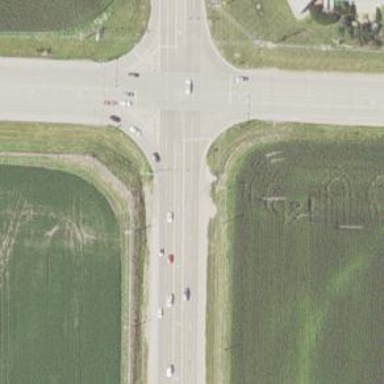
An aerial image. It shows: Primary link road with asphalt surface.